Question: Using Matlab, I have to transform the intensity of an image using this given graphic:

where s=T(r)
I absolutely have no idea about this transformation. It's for an homework, can someone help me at least to recognize the function?
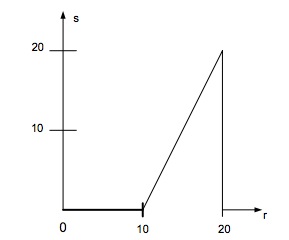
Answer: This is just the equation of a line, y=ax+b...
in matlab notation:
'''
r=linspace(0,30,1000); %this can be whatever r units are... r=0:0.1:100 etc.
T=2*(r-10).*(r>=10 & r<=20);
plot(r,T)
'''
will yield the plot you just draw...